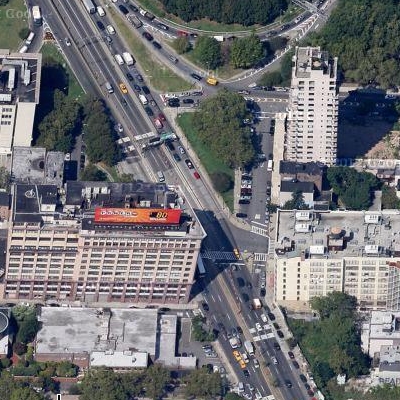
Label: Industry